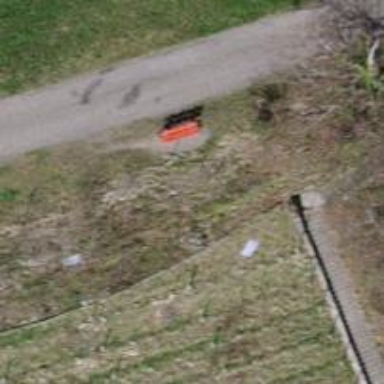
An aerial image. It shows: Red bench.